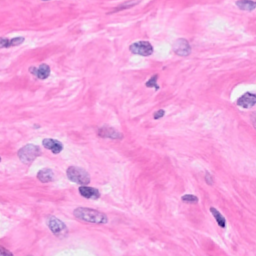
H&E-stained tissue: Breast